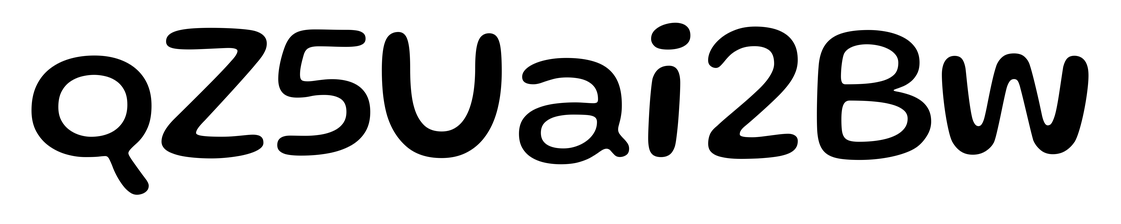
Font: Gluten_Regular